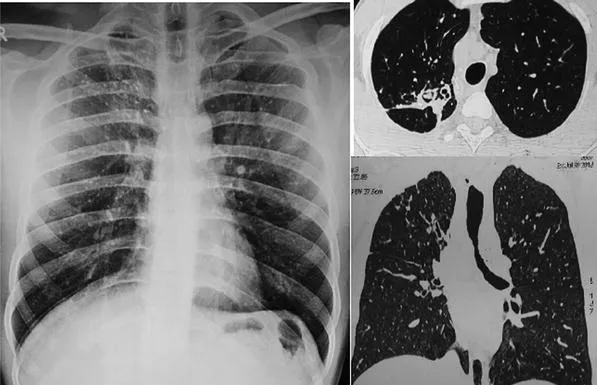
CXR showing right upper lobe opacity which on HRCT showed central bronchiectasis in right upper lobe anterior segment.
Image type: radiology (x_ray)